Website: walmart
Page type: customer-info-address
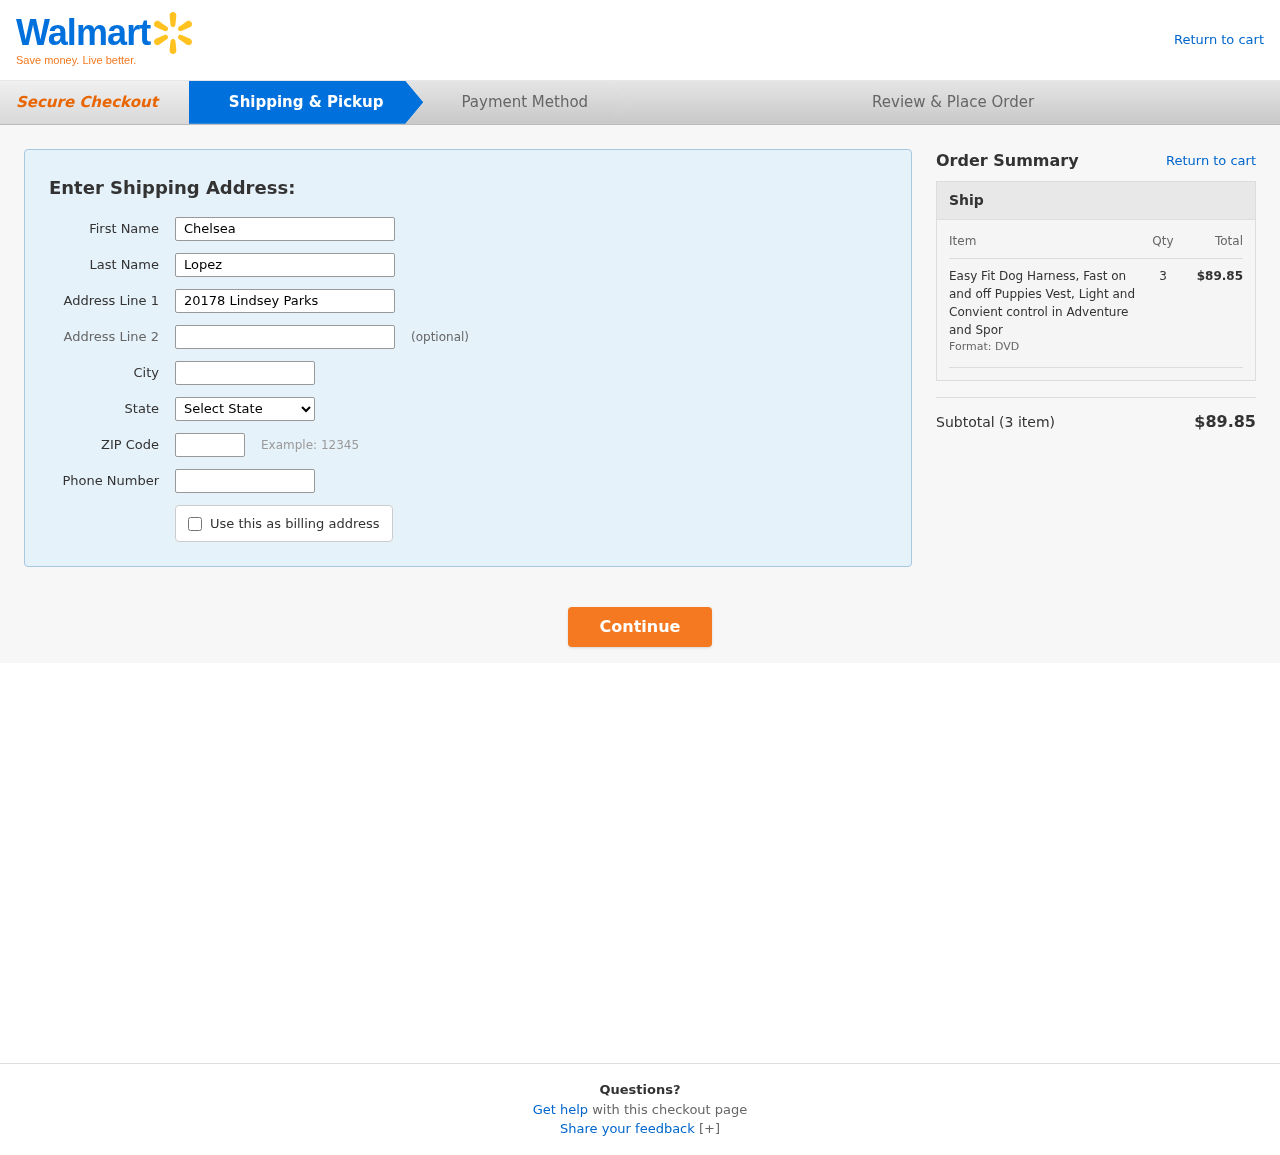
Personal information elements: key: PII_CITY
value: Rosefurt
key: PII_FIRSTNAME
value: Chelsea
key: PII_LASTNAME
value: Lopez
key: PII_PHONE
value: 4413428114
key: PII_POSTCODE
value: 69534
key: PII_STATE
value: Colorado
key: PII_STREET
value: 20178 Lindsey Parks
Product elements: key: PRODUCT1_NAME
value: Easy Fit Dog Harness, Fast on and off Puppies Vest, Light and Convient control in Adventure and Spor
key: PRODUCT1_QUANTITY
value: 3
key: PRODUCT1_LINE_TOTAL
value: $89.85
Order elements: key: ORDER_NUM_ITEMS
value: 3
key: ORDER_SUBTOTAL
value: $89.85